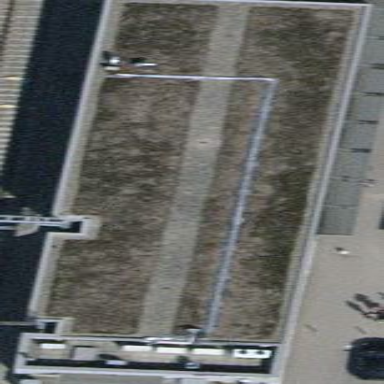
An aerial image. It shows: Train station building with flat roof.